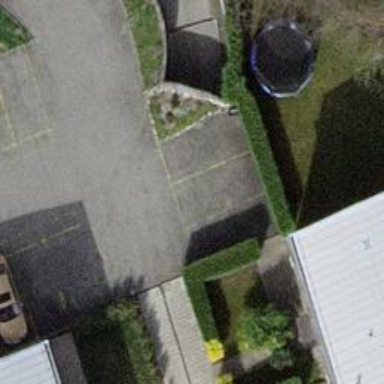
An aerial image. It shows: Driveway tunnel.